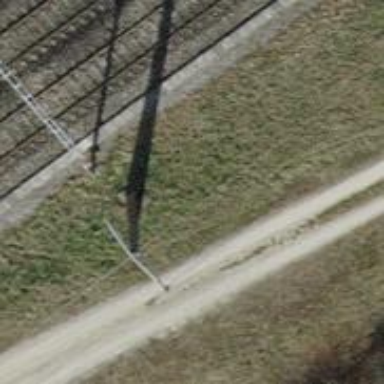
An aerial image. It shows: Power pole.